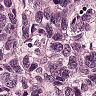
Metastatic tissue present: yes